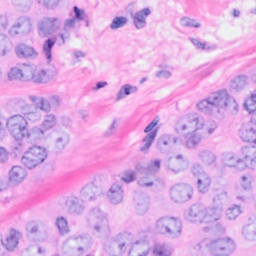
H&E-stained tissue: Breast